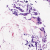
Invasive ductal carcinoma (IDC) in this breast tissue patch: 0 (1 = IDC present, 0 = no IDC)